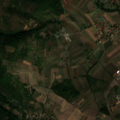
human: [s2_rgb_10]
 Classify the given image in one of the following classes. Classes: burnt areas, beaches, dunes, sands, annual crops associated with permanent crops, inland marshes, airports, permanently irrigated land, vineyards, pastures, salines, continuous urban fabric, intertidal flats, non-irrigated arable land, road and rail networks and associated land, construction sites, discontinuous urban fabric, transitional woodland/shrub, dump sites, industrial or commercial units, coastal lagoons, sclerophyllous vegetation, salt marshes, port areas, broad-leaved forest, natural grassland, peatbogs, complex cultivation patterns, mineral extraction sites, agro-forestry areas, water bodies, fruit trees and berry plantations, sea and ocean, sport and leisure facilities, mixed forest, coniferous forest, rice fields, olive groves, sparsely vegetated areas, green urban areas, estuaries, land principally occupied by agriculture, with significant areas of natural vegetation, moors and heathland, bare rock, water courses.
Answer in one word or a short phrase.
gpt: complex cultivation patterns, land principally occupied by agriculture, with significant areas of natural vegetation, broad-leaved forest